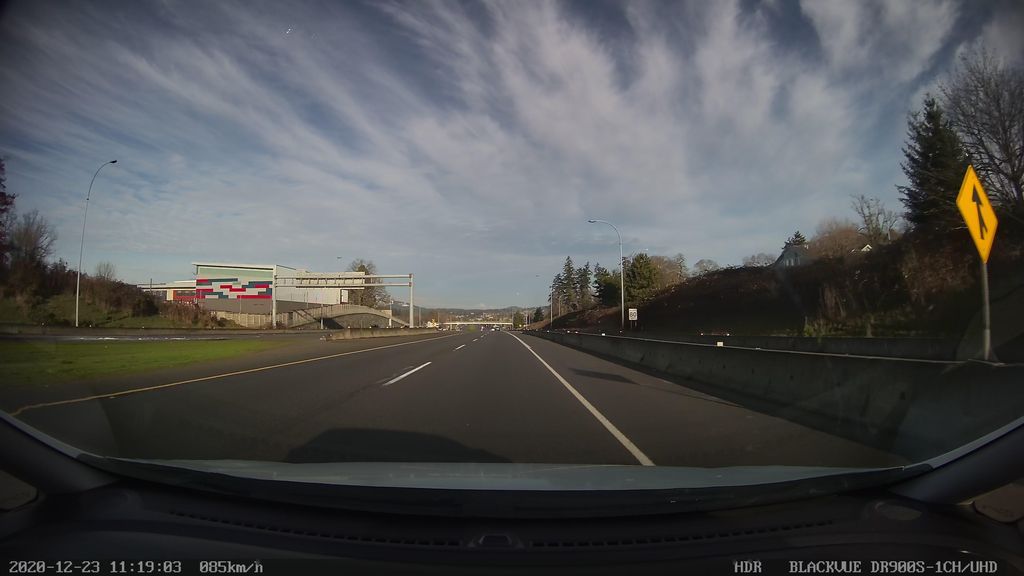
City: victoria